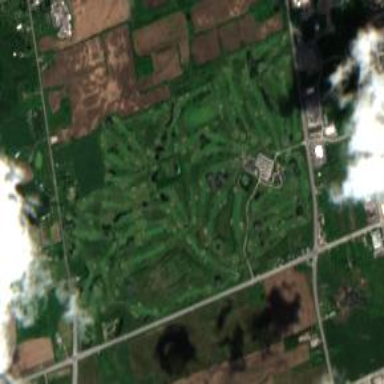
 place for golfing and leisure activities."